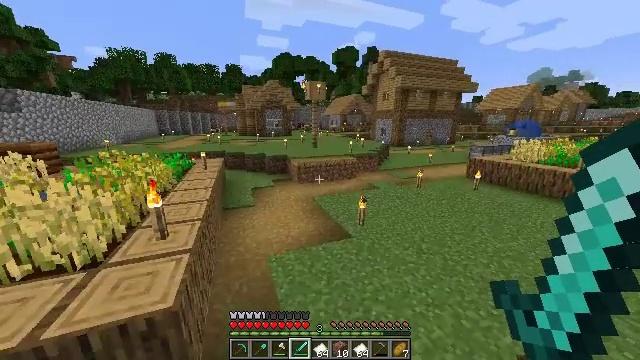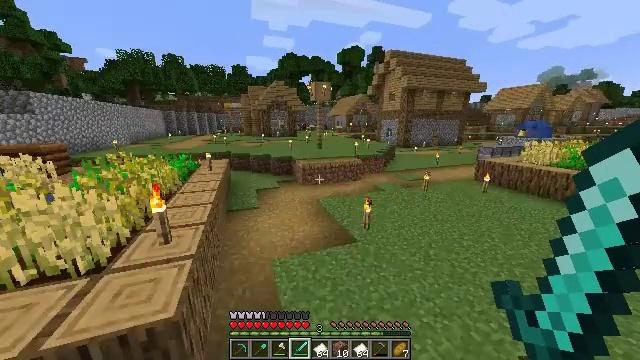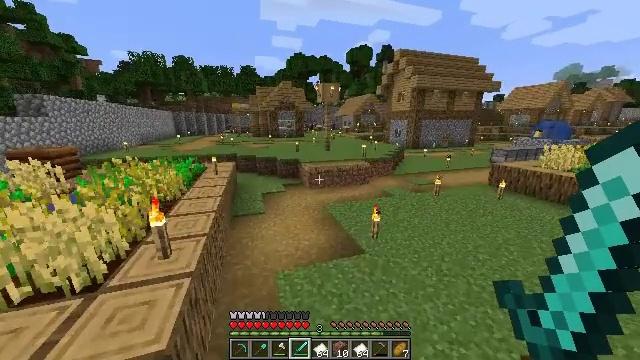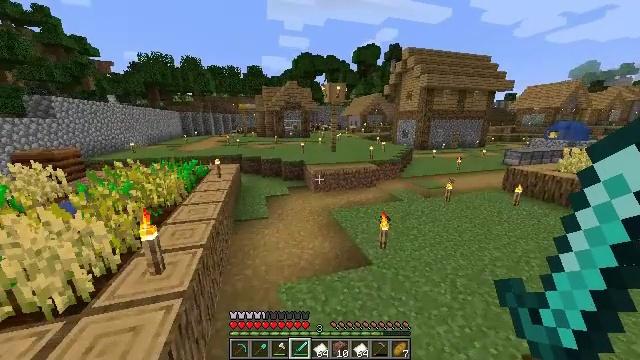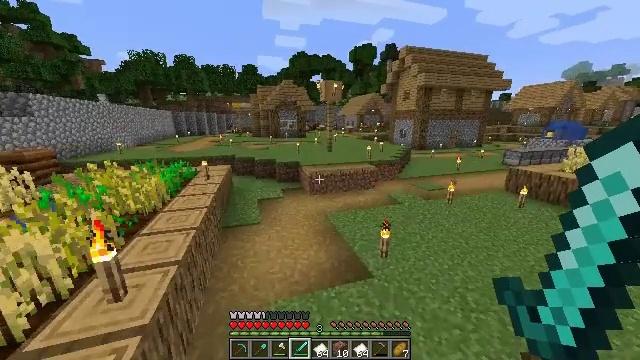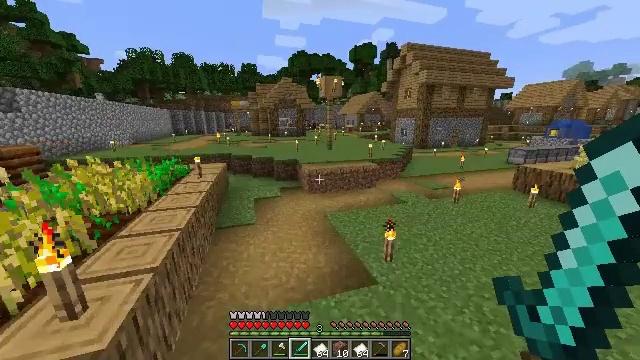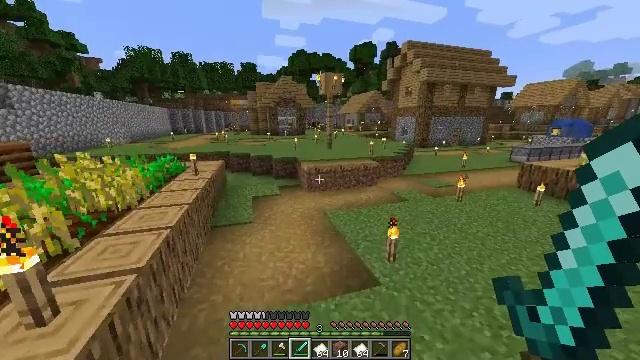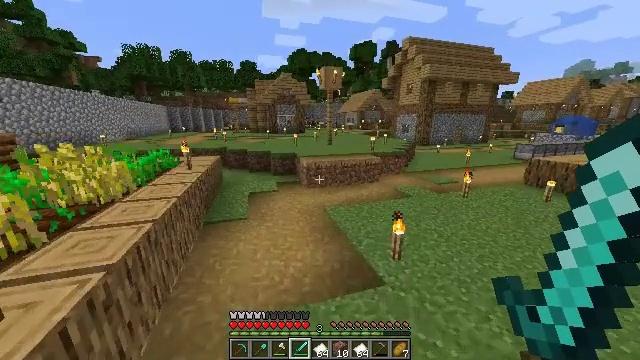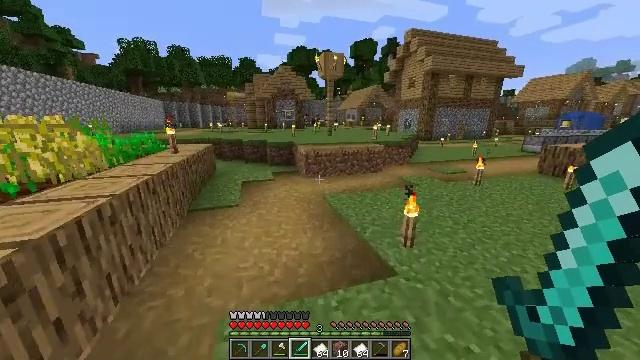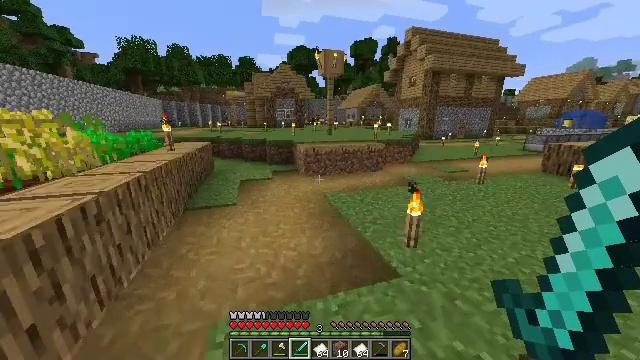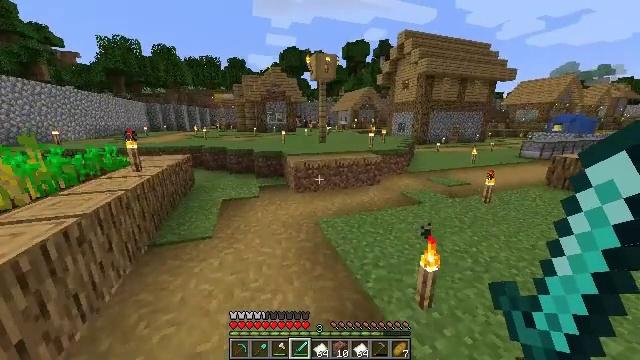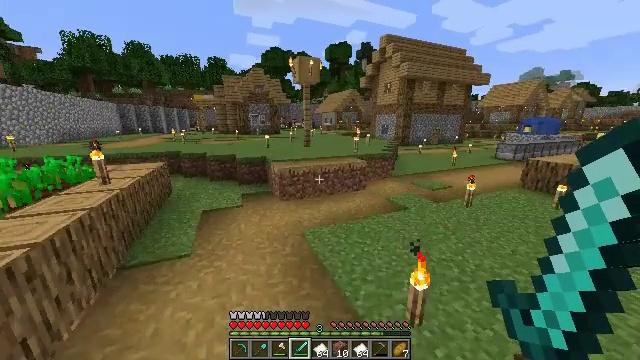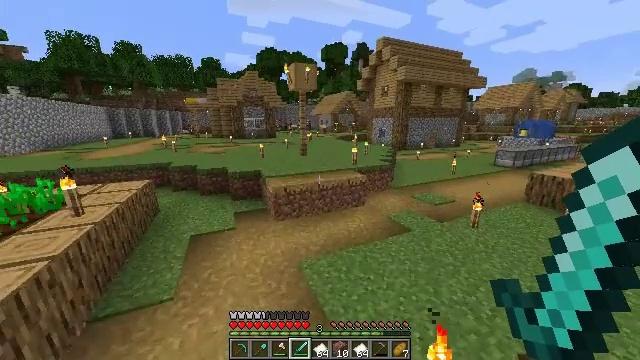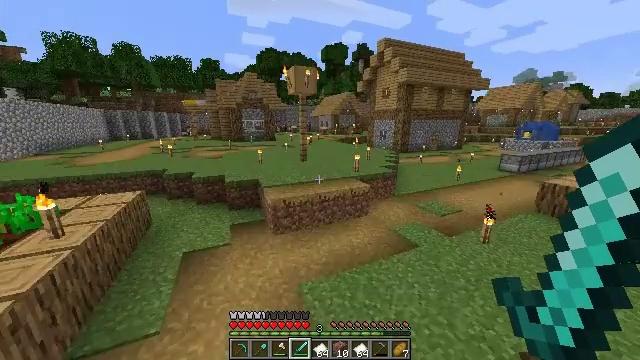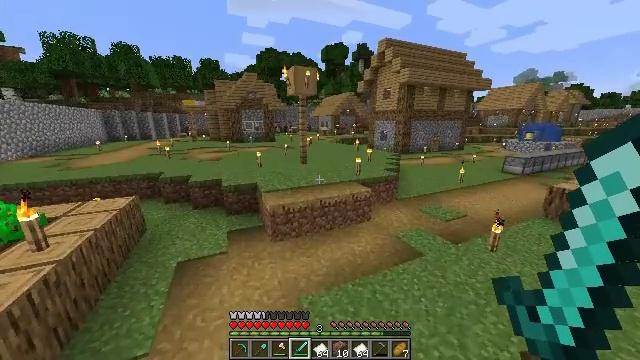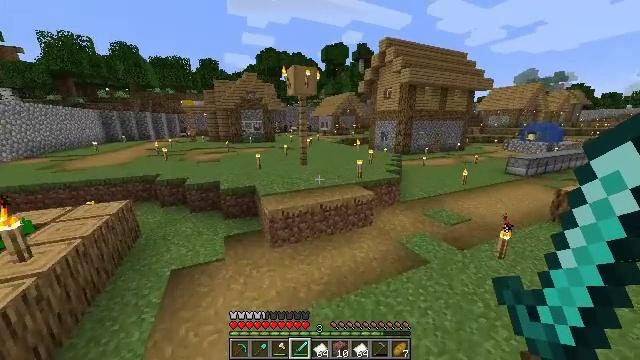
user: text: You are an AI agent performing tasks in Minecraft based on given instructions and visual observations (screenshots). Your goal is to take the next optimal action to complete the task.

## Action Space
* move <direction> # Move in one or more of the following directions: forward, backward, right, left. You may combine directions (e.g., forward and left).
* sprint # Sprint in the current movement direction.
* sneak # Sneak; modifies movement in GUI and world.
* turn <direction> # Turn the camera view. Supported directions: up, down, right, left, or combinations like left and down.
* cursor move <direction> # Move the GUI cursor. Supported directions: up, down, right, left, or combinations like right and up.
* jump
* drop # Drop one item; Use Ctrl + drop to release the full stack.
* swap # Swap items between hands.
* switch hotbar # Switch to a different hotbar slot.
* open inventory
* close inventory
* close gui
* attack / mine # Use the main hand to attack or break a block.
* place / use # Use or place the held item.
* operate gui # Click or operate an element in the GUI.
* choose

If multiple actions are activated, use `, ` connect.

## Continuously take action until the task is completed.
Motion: motion action
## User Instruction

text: Craft an emerald.
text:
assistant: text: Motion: move forward, sprint, turn left, jump
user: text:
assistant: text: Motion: move forward, sprint, turn left, jump
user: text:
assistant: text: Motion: move forward, sprint, turn left, jump
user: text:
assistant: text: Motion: move forward, sprint, jump
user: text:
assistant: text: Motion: move forward, sprint, jump
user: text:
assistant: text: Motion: move forward, sprint, jump
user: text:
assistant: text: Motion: move forward, sprint, jump
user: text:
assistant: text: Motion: move forward, sprint, jump
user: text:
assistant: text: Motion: move forward, sprint, jump
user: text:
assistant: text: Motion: move forward, sprint, turn right, jump
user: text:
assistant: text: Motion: move forward, sprint, turn right, jump
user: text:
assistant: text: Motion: move forward, sprint, turn right, jump
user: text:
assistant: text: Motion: move forward, sprint, jump
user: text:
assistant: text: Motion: move forward, sprint, jump
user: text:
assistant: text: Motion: move forward, sprint
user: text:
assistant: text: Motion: move forward, sprint
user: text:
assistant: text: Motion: move forward, sprint
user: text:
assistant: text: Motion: move forward, sprint
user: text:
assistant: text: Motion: move forward, sprint
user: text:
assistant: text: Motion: move forward, sprint
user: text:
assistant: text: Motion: move forward, sprint
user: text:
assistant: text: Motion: move forward, sprint
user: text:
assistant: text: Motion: move forward, sprint, turn right
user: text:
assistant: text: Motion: move forward, sprint, turn right and up
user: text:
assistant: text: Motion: move forward, sprint, turn right, jump
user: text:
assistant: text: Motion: move forward, sprint, jump
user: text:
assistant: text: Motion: move forward, sprint, jump
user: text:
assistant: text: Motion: move forward, sprint, jump
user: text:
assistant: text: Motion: move forward, sprint, jump
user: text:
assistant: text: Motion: move forward, sprint, jump